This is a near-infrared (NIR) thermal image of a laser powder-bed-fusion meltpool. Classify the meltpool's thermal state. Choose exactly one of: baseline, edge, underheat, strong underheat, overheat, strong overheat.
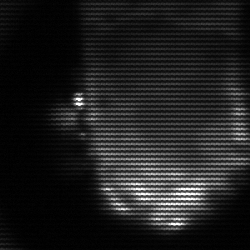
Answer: baseline